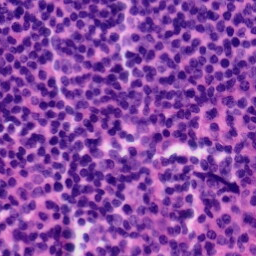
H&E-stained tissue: Tonsil